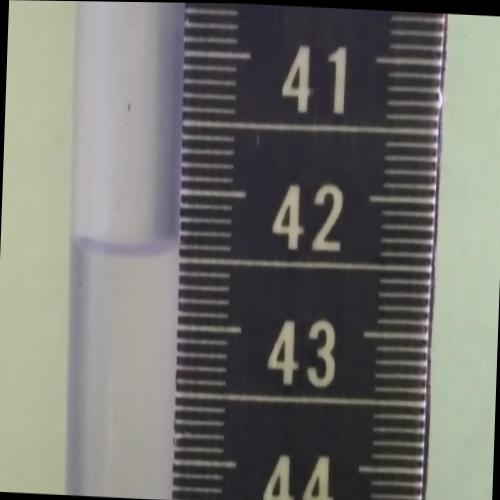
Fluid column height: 42.4 cm